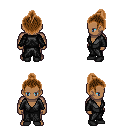
a pixel art fantasy rpg character, male body template, human, dark skin, gray robe, white pants, brown short topknot hairstyle, black shoes, four views (front, back, left, right), 2x2 character sprite sheet, small pixel art, hard edges, no anti-aliasing